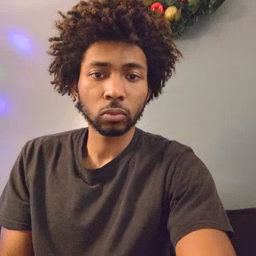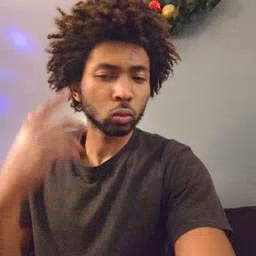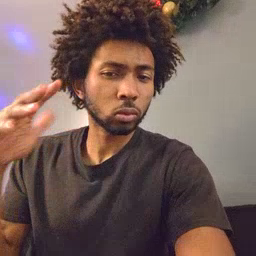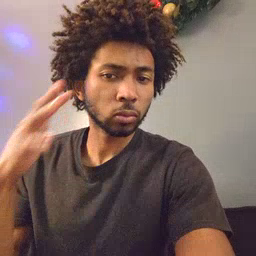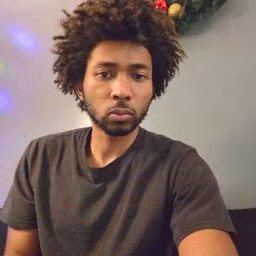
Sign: loud